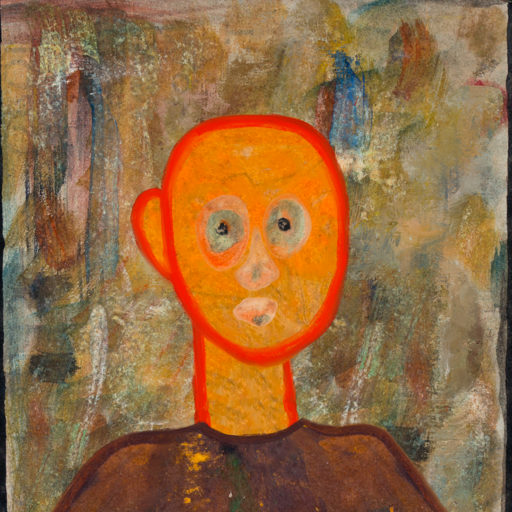
Background: Pipe, Head And Neck Front: Sisters, Face Front: Childish, Bust: Comrade, Hair Front: Blank, Head Accessory: Blank, Second Necklace: Blank, Necklace: Blank, Baby: Blank